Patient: sex F, age 83
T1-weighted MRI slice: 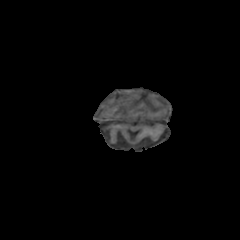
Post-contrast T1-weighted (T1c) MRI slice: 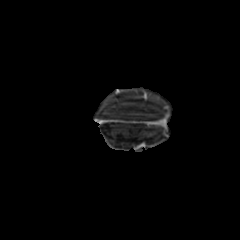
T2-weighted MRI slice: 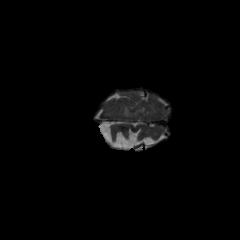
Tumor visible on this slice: yes
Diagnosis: Glioblastoma, IDH-wildtype
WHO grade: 4